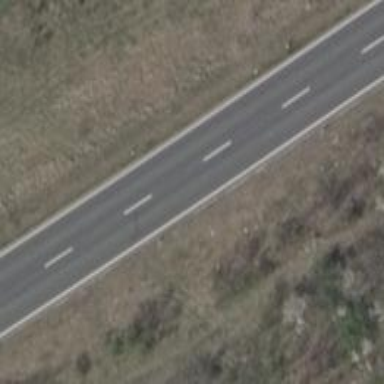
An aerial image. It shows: Trunk motorroad.